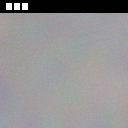
Screen state: on